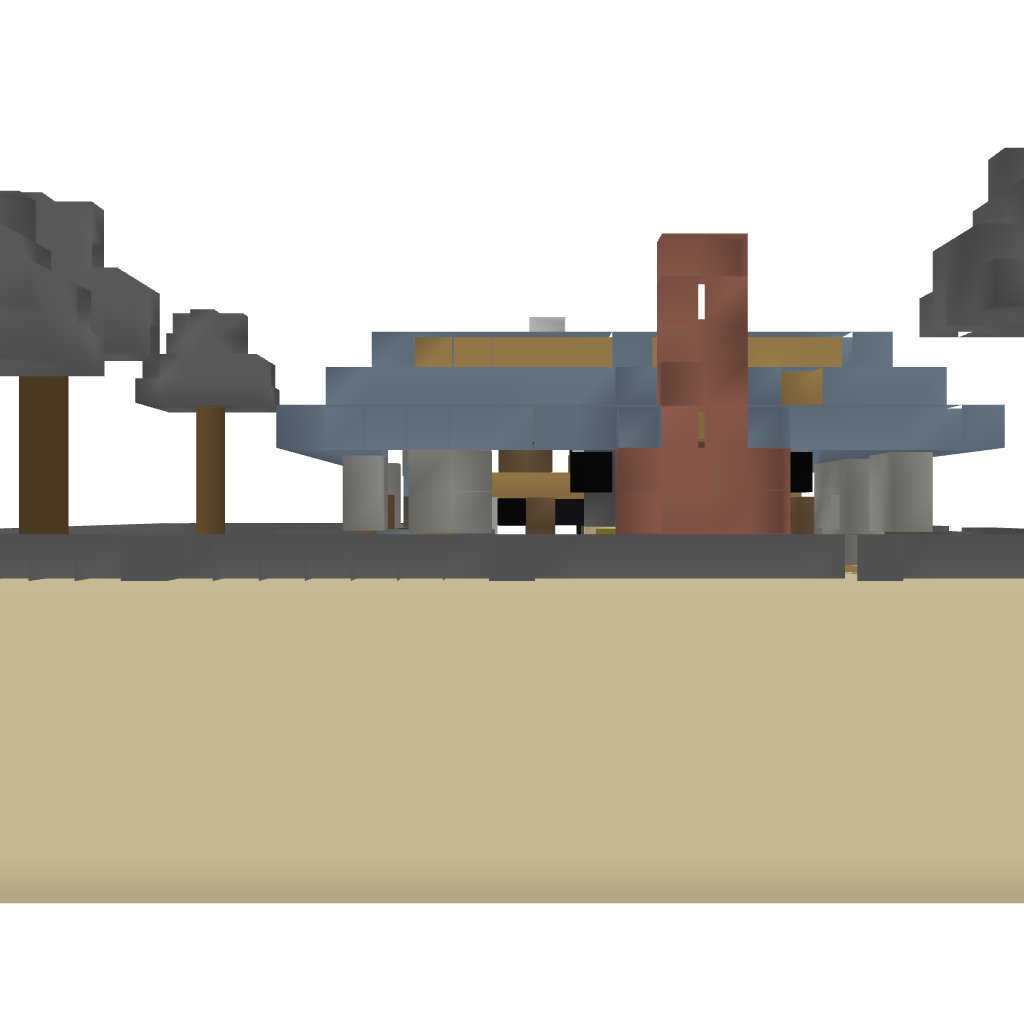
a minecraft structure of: The Sonoran by BrightPROPERTIES